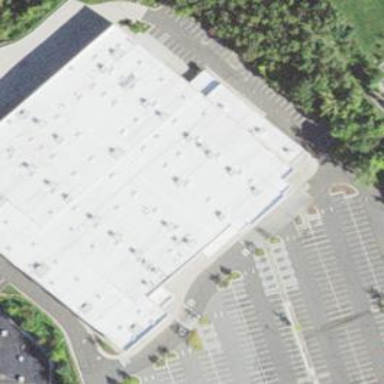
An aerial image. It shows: Flat-roofed retail building.